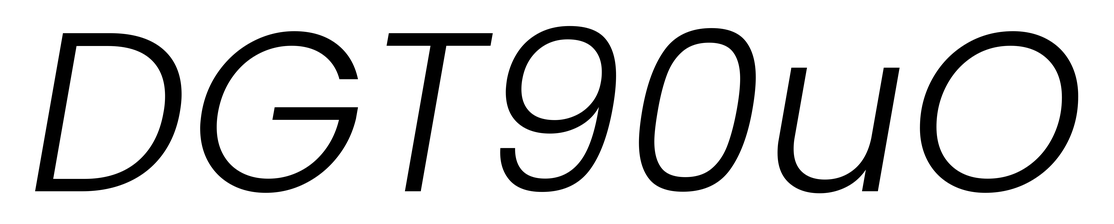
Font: Poppins-LightItalic